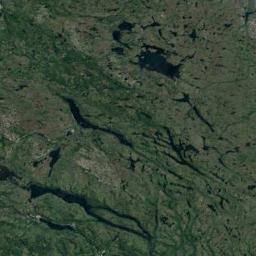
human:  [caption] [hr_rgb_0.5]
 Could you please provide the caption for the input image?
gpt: There are small creeks in the middle of this wetland .

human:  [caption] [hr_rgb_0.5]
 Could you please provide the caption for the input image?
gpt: Many waters of different sizes are surrounded by wetlands .

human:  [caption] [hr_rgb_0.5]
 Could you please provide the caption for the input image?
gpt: The wetland is comprised of dry and green plants and water .

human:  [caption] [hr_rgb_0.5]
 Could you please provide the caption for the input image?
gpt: The surface of the lake in a wetland is covered with a large dense dark green and light green mixed plants .

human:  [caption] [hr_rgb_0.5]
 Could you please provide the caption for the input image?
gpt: There are some water areas on the wetland .